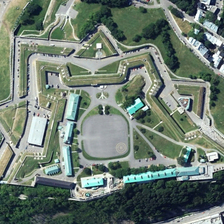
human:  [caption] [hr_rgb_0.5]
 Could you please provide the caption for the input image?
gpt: many green trees and some building are around a square with green meadows and several blue buildings .

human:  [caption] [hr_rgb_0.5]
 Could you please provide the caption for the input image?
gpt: many green trees and some building are around a square with green meadows and several blue buildings .

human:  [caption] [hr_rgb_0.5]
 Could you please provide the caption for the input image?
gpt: a lot of cars are on the road near a big flower bed square .

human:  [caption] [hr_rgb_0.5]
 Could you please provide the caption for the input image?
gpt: a large flower square is made up of grey roads and green lawns .

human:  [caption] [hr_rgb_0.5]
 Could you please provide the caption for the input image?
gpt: a large flower square is made up of grey roads and green lawns .